Question: I want to create a navigationbar with a inputfield. On the right side (inside the inputfield), I want to display a glass. I have this code here:
'''
*{
margin: 0px;
padding: 0px;
}
body{
background-color: rgb(226, 220, 220);
}
nav{
width: 100%;
background-color: white;
}
nav > .nav_ul{
width: 1000px;
margin: 0px auto;
}
nav > .nav_ul > .nav_li{
display: inline-block;
margin: 10px 0px;
}
nav > .nav_ul > .nav_li > .nav_a{
text-decoration: none;
padding: 7px;
background-color: #5238DF;
display: block;
color: white;
}
nav > .nav_ul > .nav_search{
position: relative;
display: inline-block;
}
nav > .nav_ul > .nav_search > .nav_searchfield{
padding: 7px;
}
nav > .nav_ul > .nav_search > .fa_search{
}
'''
'''
<!DOCTYPE>
<html>
<head>
<link href="backbone/general.css" rel="stylesheet" type="text/css"/>
<link rel="stylesheet" href="//maxcdn.bootstrapcdn.com/font-awesome/4.3.0/css/font-awesome.min.css">
</head>
<body>
<nav>
<ul class="nav_ul">
<li class="nav_li"><a href="#" class="nav_a">Link 1</a></li>
<li class="nav_li"><a href="#" class="nav_a">Link 2</a></li>
<div class="nav_search">
<span class="fa fa-search"></span>
<input class="nav_searchfield" type="text" placeholder="Search ..." />
</div>
<li class="nav_li"><a href="#" class="nav_a">Link 3</a></li>
</ul>
</nav>
</body>
</html>
'''
I use fontawesome for the image, but the image isn't displayed. What did i wrong? Here is a image:

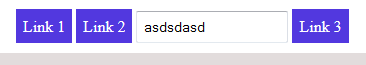
Answer: This solve your problem:
'''
nav > .nav_ul > .nav_search > .nav_searchfield{
padding: 7px 28px 7px 7px;
}
nav > .nav_ul > .nav_search > .fa-search{
position: absolute;
top: 6px;
right: 10px;
}
'''
FIDDLE: <URL>